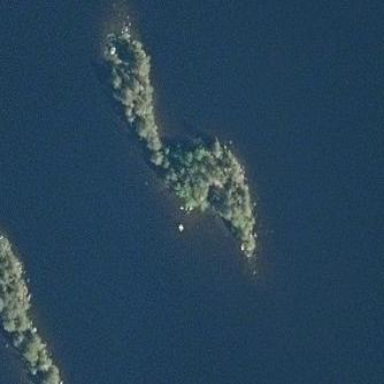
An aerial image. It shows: Image showing island.